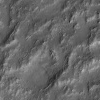
Atmospheric dust classification: not_dusty